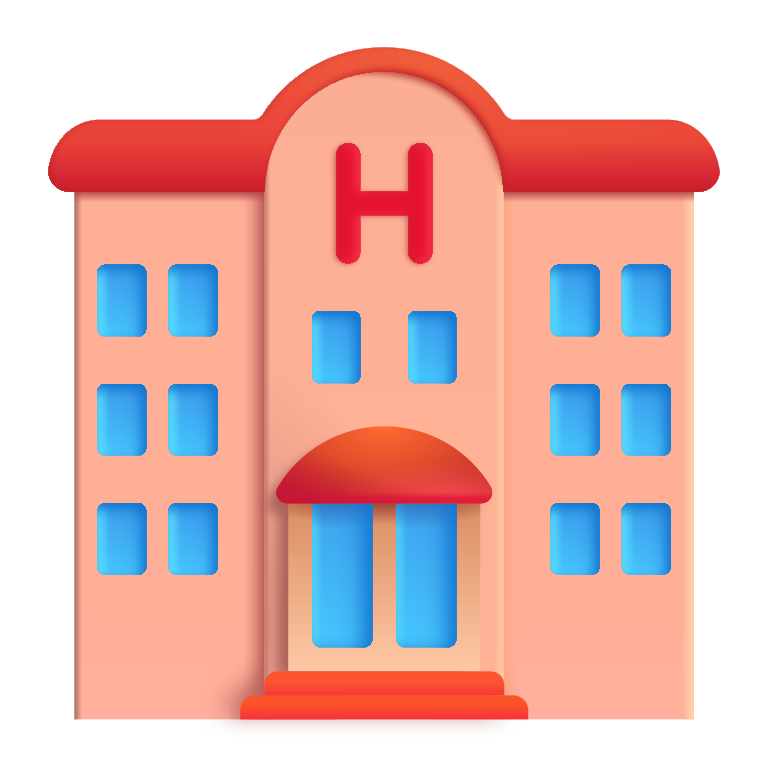
hotel color